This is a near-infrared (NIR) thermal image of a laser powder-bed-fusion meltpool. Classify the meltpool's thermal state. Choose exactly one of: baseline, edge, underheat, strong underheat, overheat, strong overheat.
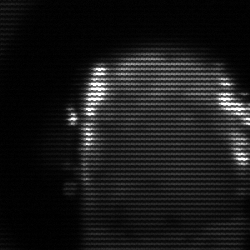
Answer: baseline